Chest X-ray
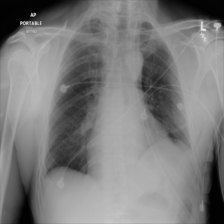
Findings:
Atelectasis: positive
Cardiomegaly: negative
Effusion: negative
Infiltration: negative
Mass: negative
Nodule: positive
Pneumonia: negative
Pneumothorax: negative
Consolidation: negative
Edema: negative
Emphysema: negative
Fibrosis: negative
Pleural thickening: negative
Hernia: negative